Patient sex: M
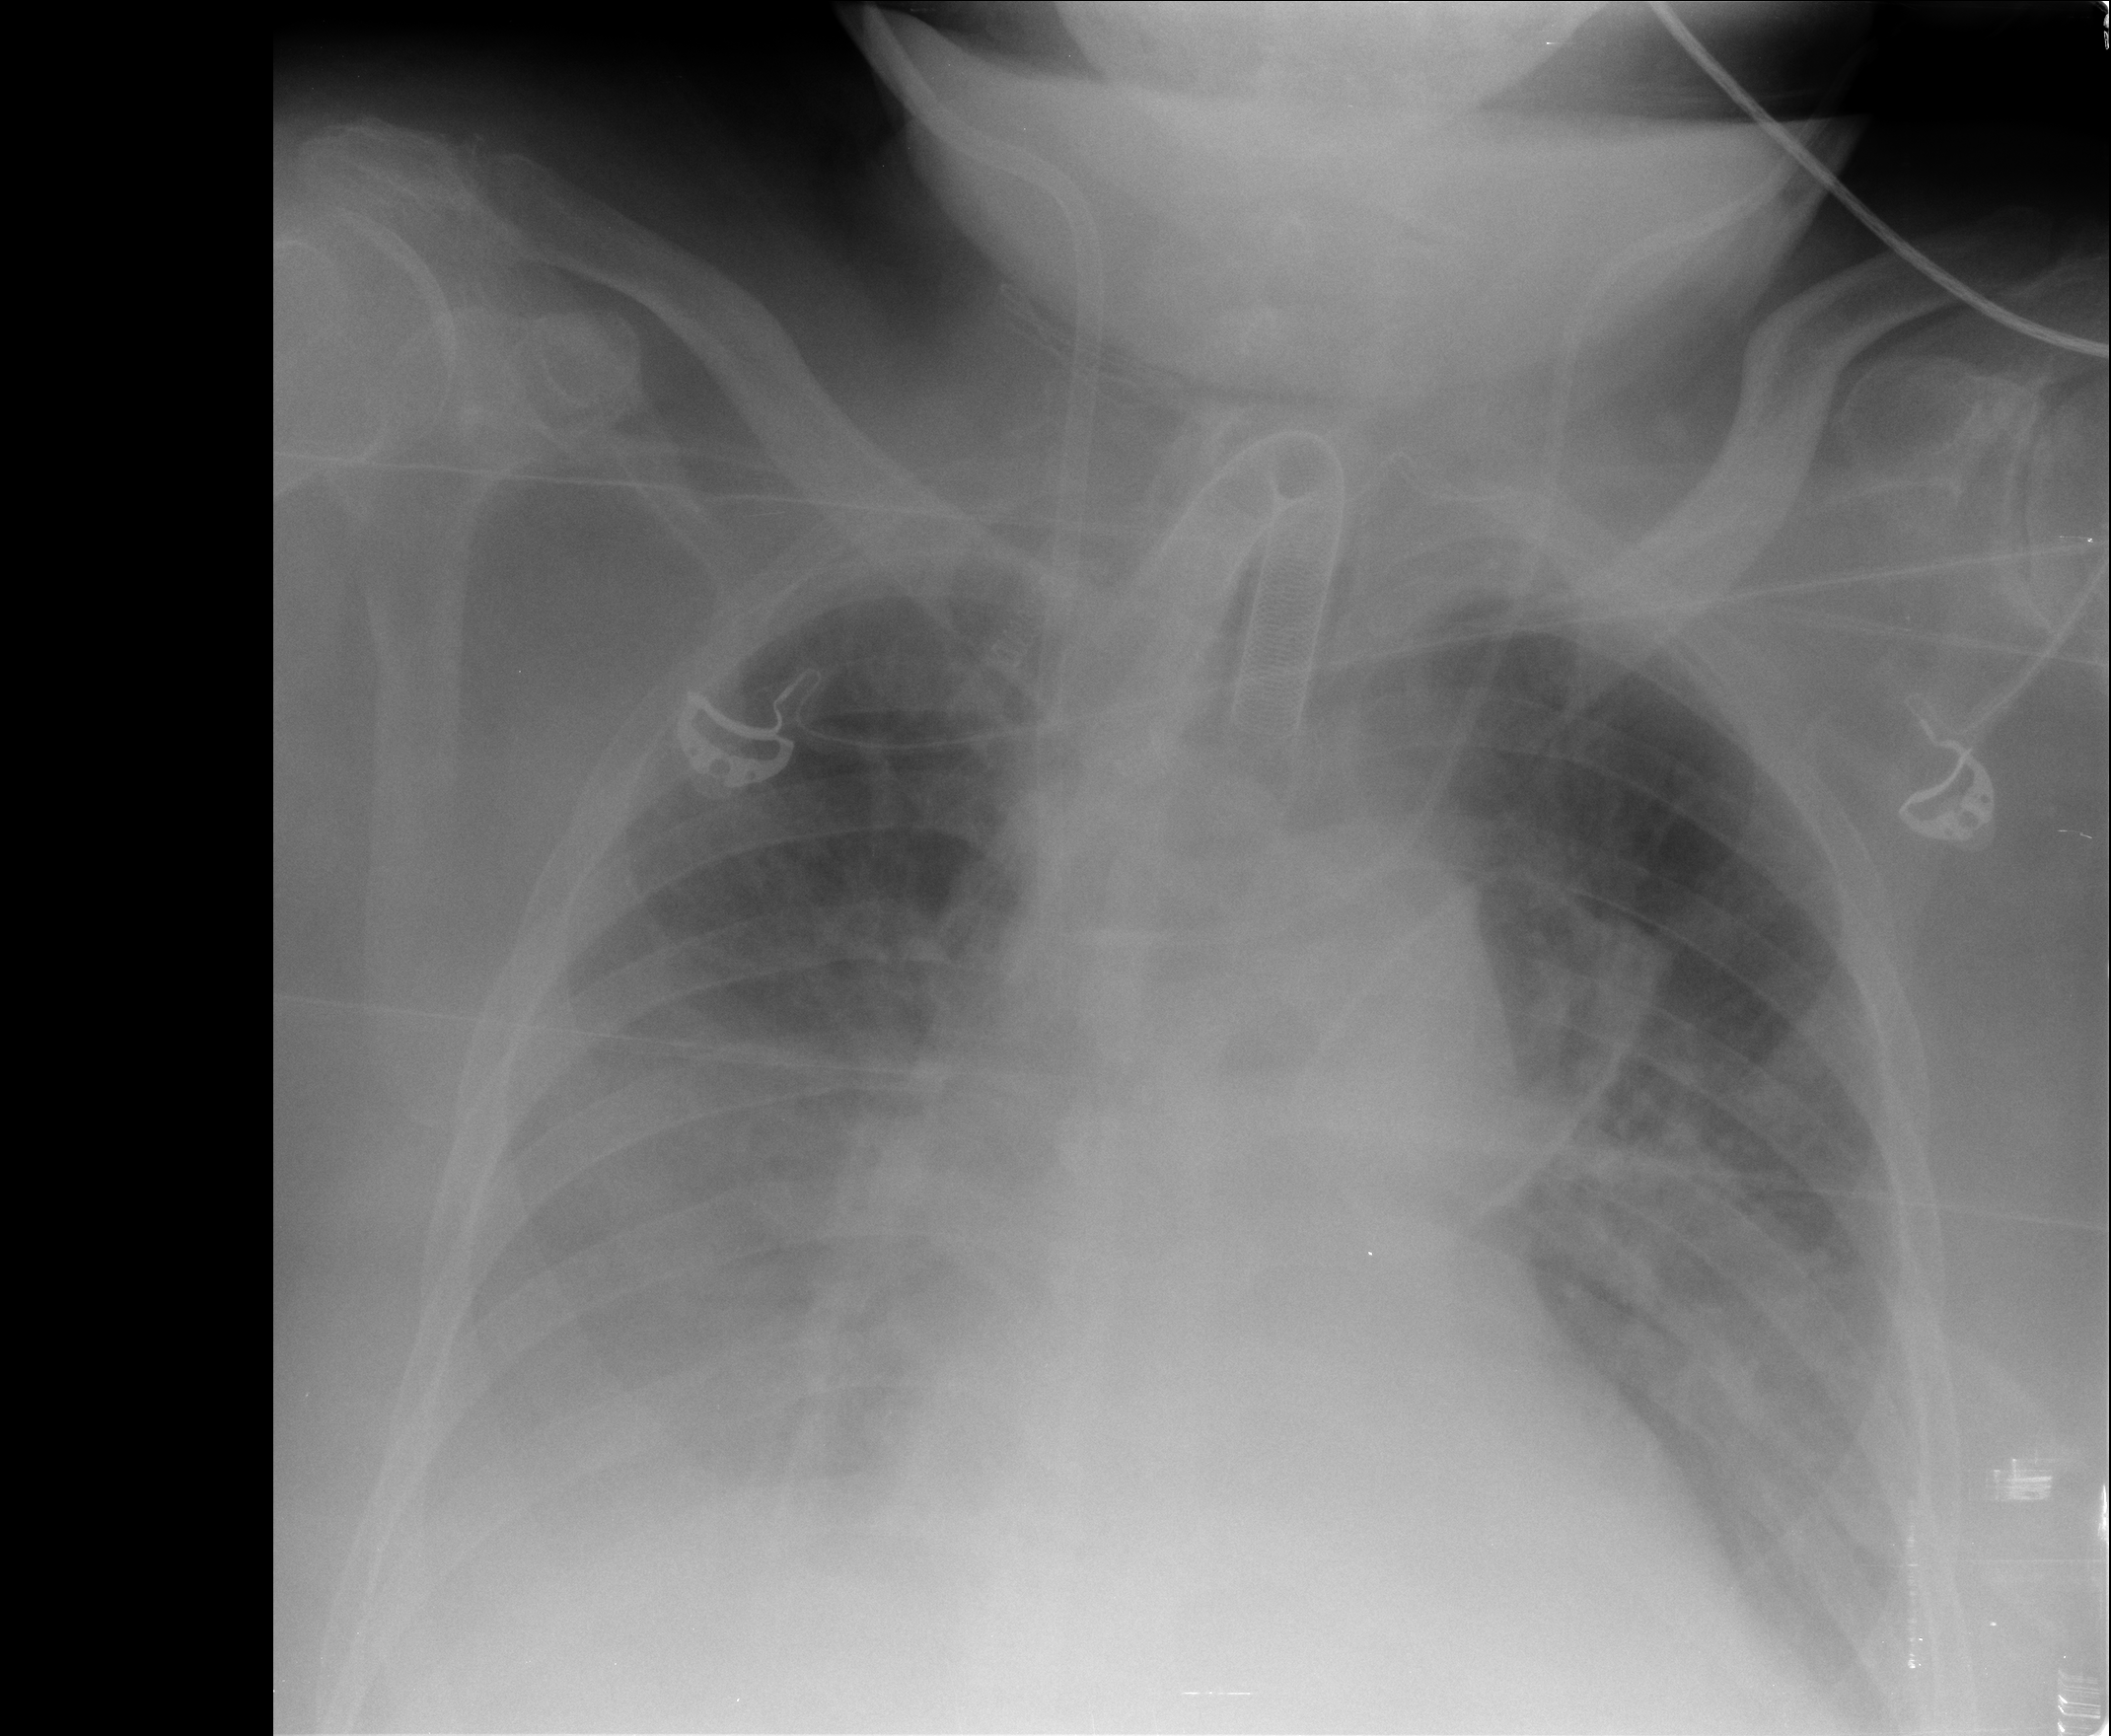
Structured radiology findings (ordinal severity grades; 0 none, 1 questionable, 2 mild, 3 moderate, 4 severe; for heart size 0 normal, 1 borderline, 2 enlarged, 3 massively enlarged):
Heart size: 1
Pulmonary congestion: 2
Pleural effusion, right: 3
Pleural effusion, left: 2
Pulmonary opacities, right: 0
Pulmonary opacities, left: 0
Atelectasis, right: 2
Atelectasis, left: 2